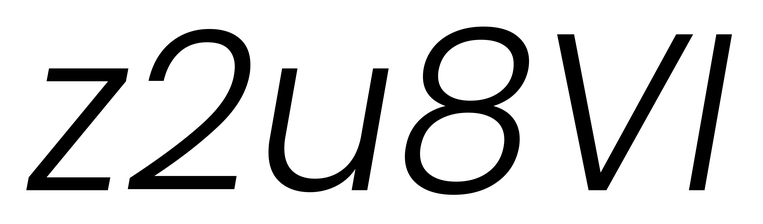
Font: Poppins-LightItalic